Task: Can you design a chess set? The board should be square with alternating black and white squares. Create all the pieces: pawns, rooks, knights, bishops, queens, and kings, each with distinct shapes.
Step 3202:
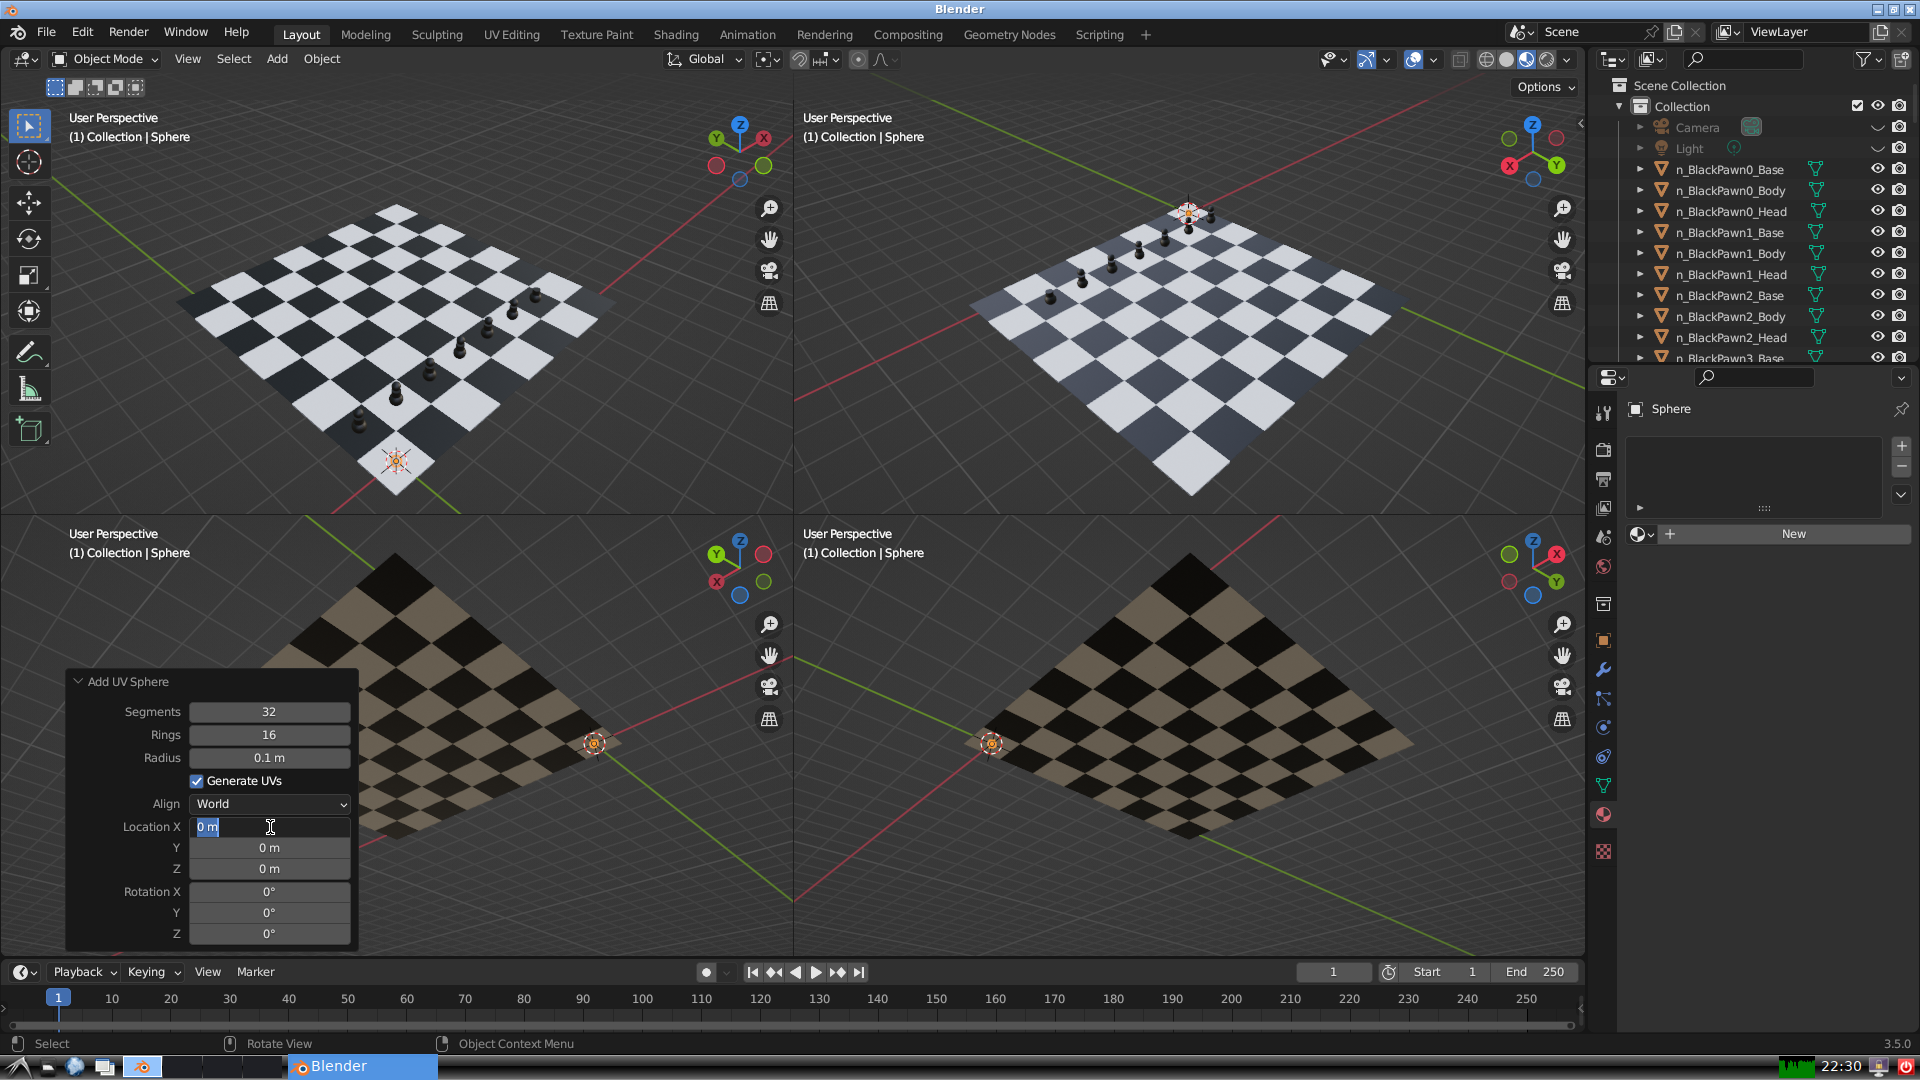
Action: input_text: 6.0